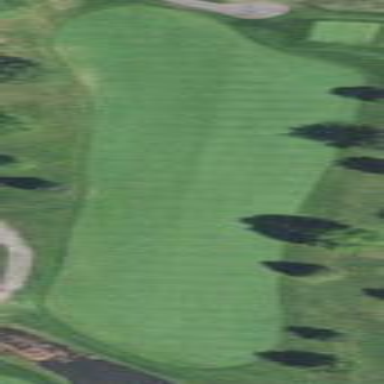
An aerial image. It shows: Rough area in golf course.